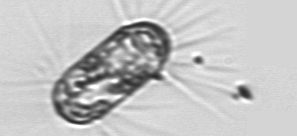
Label: Corethron_hystrix